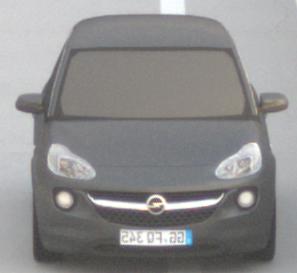
Make: Opel
Model: ADAM 1.2
Detailed model: ADAM
Model produced from: 2013/01
Model produced until: 2014/11
Doors: 3
Color: gray
Road condition: dry road
Daytime: sunrise or sunset
Contrast: low contrast